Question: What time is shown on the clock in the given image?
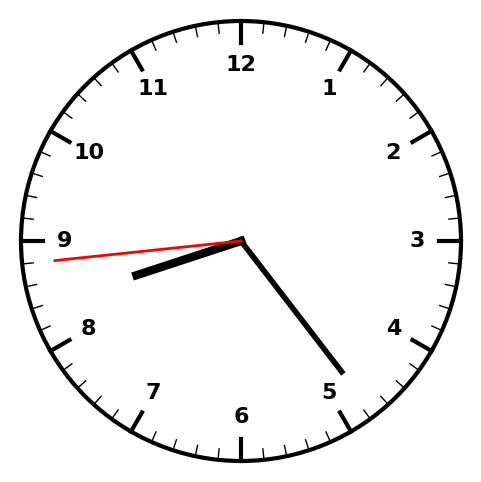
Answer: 08:23:44